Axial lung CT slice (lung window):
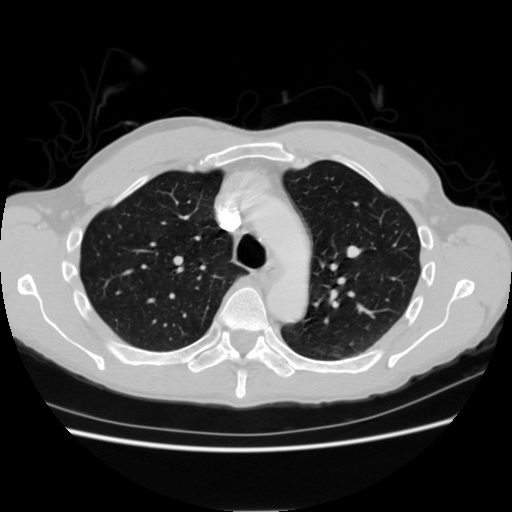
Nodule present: no